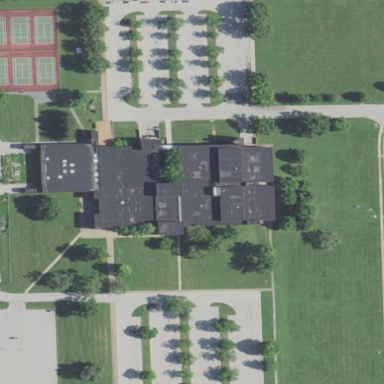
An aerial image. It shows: School building.